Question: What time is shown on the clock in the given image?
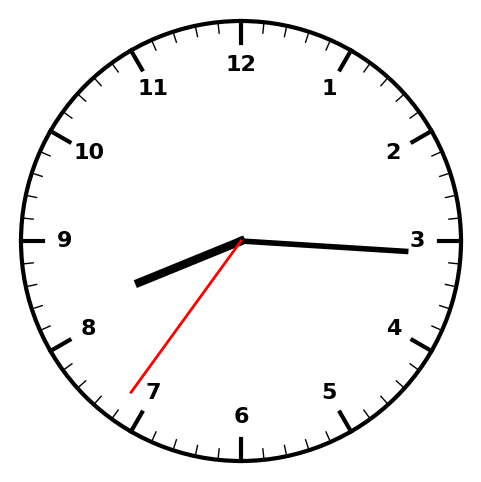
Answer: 08:15:36